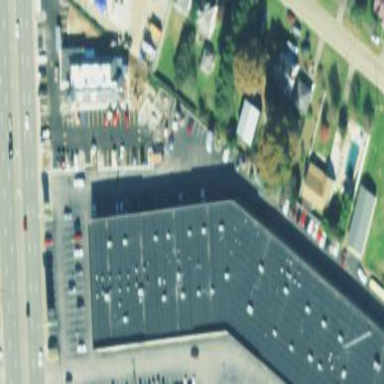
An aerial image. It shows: Retail building.